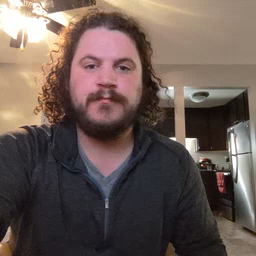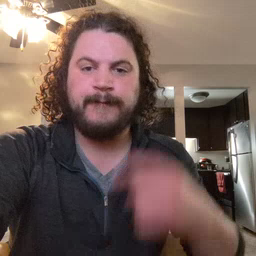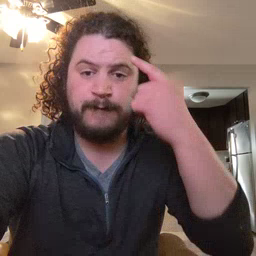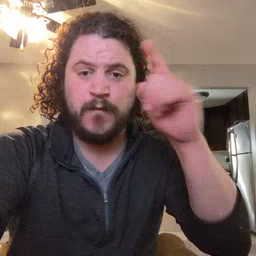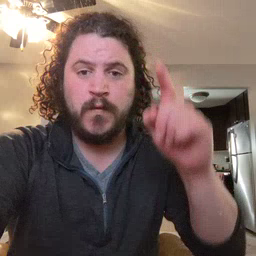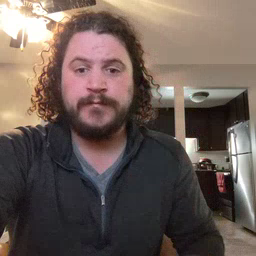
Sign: for